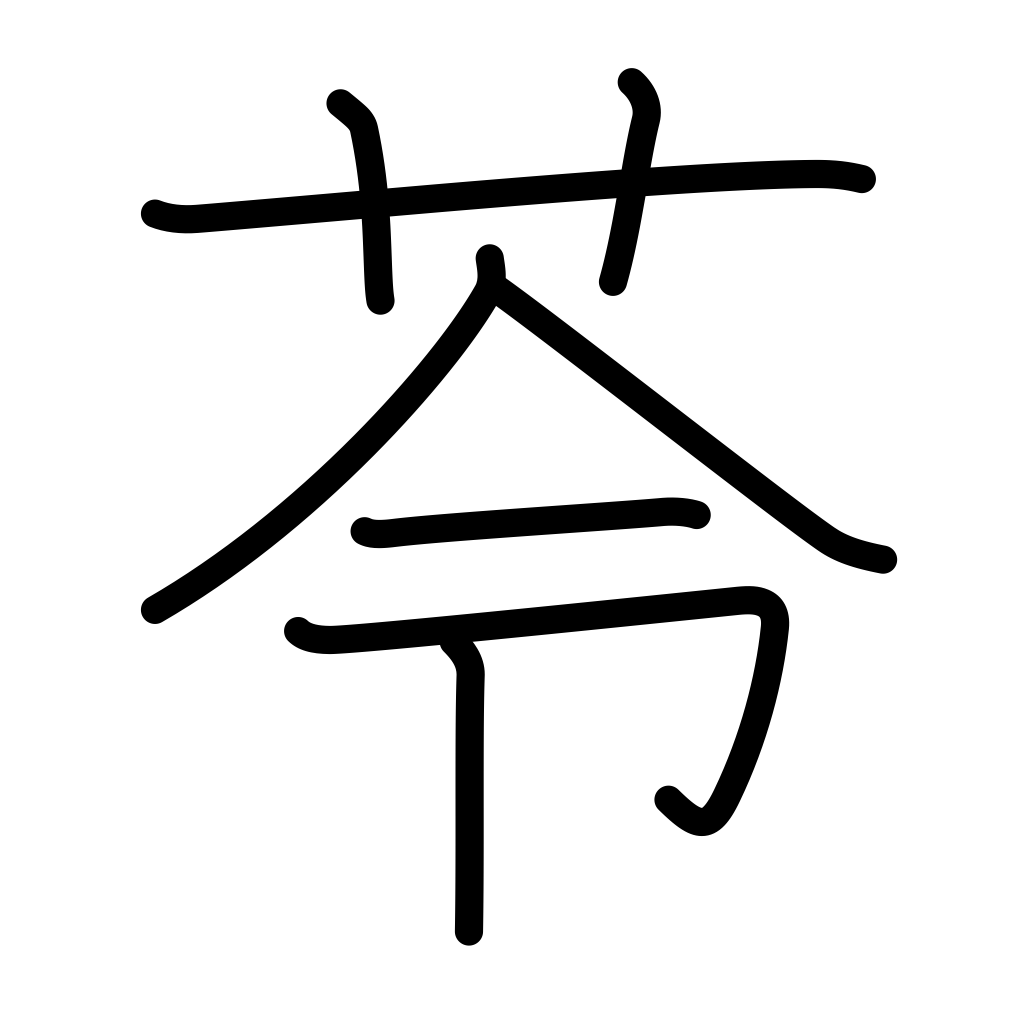
Meaning: plant, herb, mushroom